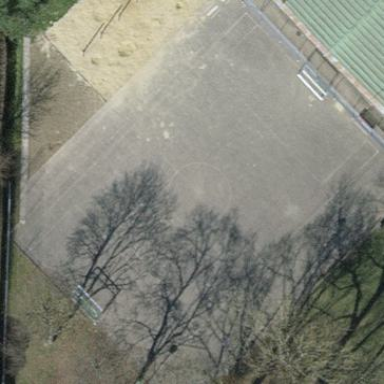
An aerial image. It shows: Soccer field with asphalt surface.